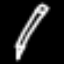
Label: pencil